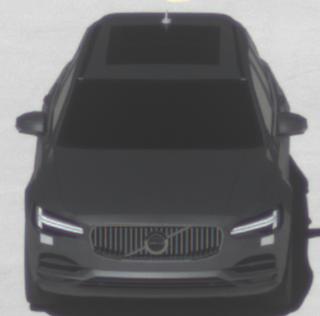
Make: Volvo
Model: V90
Detailed model: -
Model produced from: 2016
Model produced until: 2020
Doors: 5
Color: gray
Road condition: dry road
Daytime: morning or afternoon
Contrast: high contrast